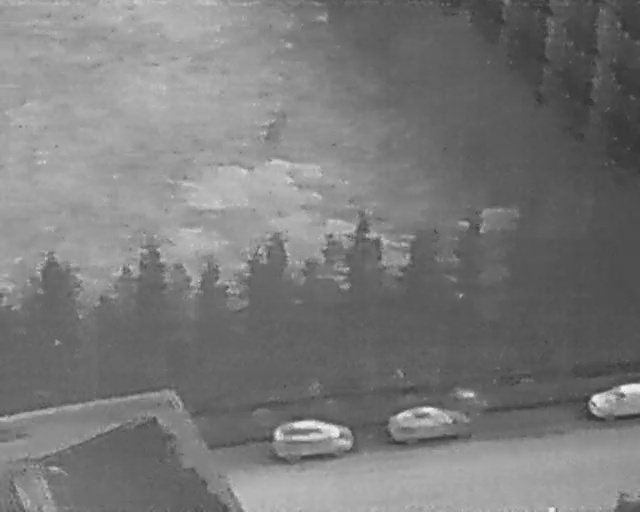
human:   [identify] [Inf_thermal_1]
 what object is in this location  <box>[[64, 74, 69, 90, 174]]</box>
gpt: <ref>1 medium car at the bottom</ref>

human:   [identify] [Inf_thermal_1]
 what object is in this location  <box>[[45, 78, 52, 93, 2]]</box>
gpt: <ref>1 large car at the bottom</ref>